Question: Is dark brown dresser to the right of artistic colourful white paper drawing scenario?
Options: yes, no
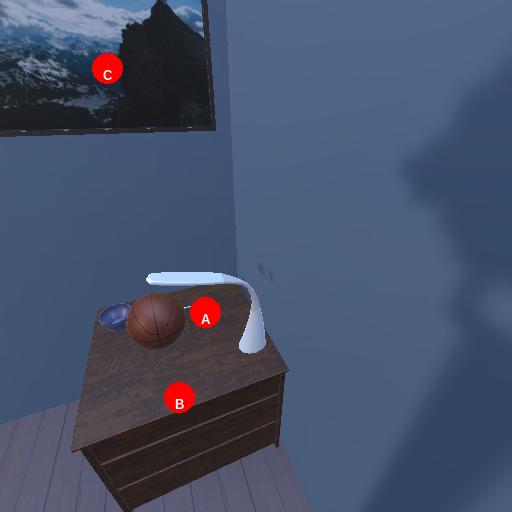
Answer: yes